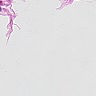
Metastatic tissue present: no